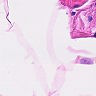
Metastatic tissue present: no